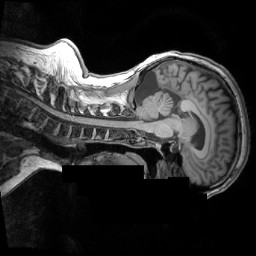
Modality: T1w
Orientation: sagittal
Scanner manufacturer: siemens
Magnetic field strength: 3 T
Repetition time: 2.3 s
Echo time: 0.0033 s